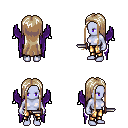
a pixel art fantasy rpg character, female body template, dark elf, purple skin, purple wings, gold greaves, white blonde extra-long hairstyle, dagger, four views (front, back, left, right), 2x2 character sprite sheet, small pixel art, hard edges, no anti-aliasing